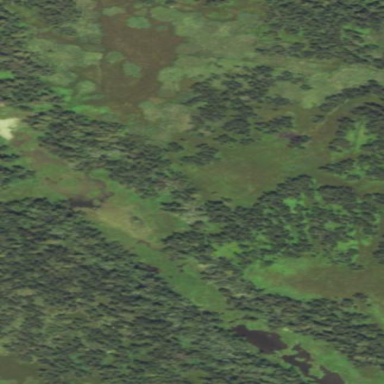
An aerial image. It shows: Marsh wetland.